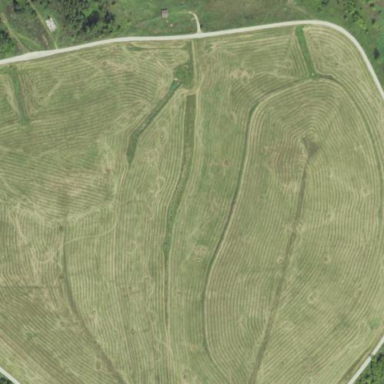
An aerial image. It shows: Area with grass used as former Olmsted County Landfill.